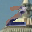
Label: 2